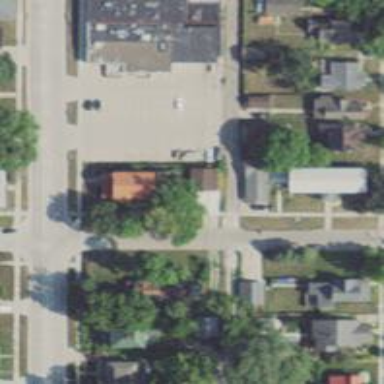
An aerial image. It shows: Alley classified as service road.